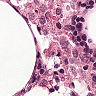
Metastatic tissue present: no